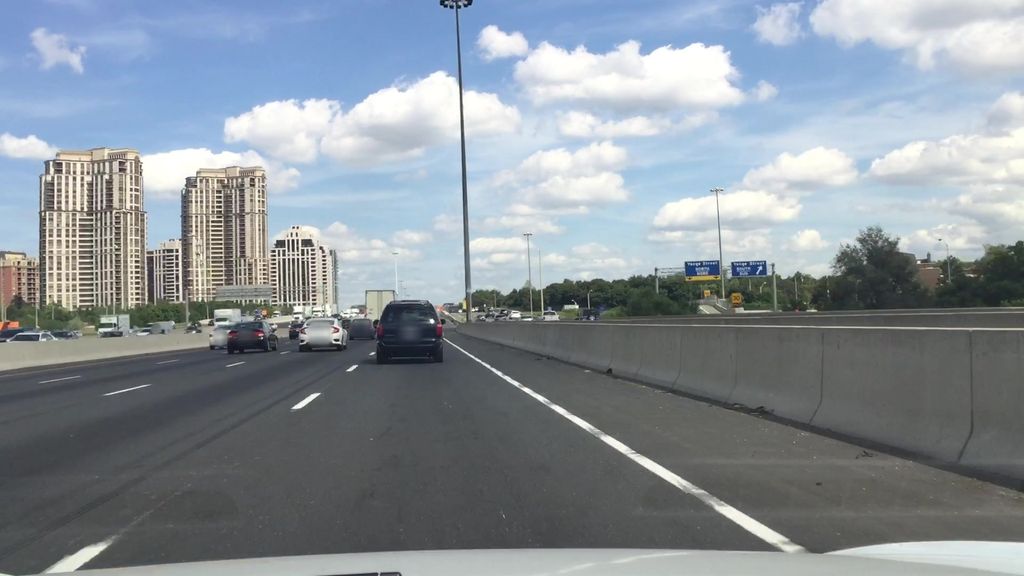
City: toronto